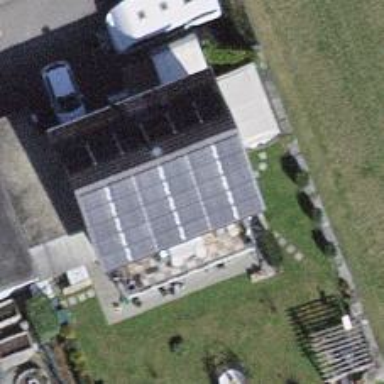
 consisting of solar photovoltaic panels."